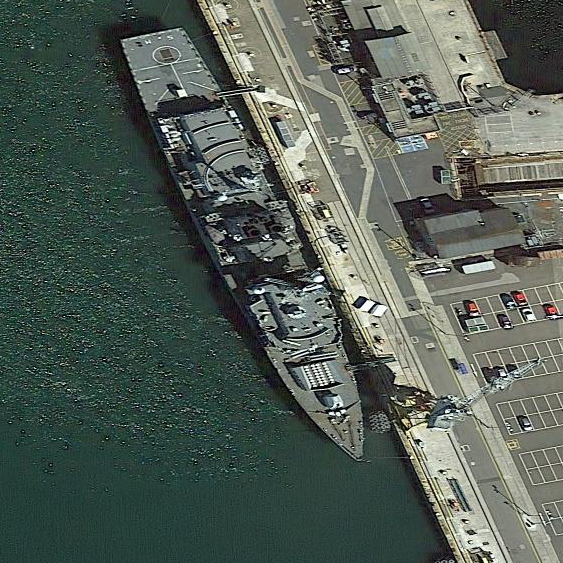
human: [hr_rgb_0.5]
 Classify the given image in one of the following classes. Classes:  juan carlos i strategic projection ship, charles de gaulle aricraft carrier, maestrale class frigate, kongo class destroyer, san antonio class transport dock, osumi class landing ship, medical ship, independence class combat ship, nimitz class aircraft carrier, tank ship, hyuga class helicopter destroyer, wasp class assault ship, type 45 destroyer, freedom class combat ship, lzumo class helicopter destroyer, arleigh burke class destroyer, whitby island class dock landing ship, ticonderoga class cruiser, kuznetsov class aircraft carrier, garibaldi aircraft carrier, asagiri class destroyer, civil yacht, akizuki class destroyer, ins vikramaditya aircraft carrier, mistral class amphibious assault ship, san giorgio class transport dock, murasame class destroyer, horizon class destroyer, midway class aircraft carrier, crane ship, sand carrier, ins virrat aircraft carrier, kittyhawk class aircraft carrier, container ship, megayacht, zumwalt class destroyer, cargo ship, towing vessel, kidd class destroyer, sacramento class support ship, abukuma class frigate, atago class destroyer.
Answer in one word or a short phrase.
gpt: Type 45 destroyer